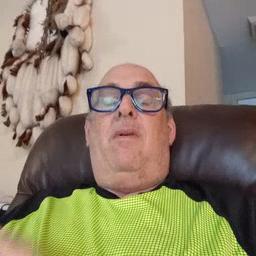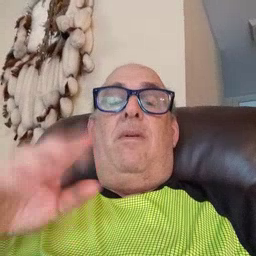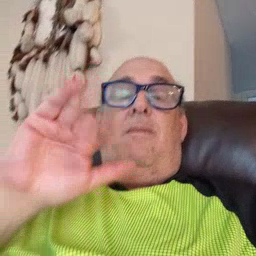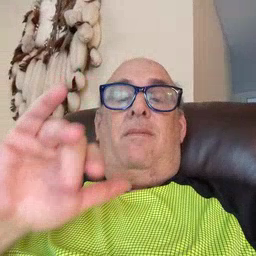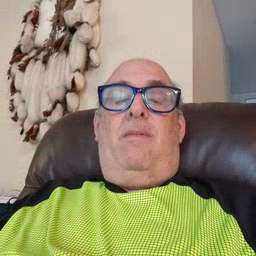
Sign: bye